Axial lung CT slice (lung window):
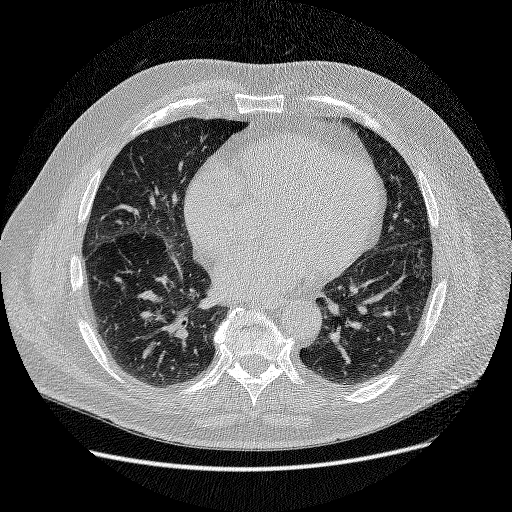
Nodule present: no